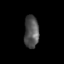
Tissue: skin
Cell type: Epithelial cells
Senescence score: 0.1934
Nuclear area (px): 457
Mean DAPI intensity: 82.468